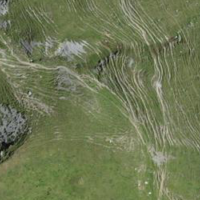
EUNIS habitat code: 26
Species observed at this site:
Micranthes stellaris